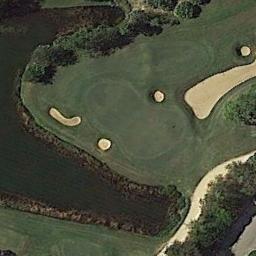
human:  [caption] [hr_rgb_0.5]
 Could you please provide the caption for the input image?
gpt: A lot of trees are beside the golf course .

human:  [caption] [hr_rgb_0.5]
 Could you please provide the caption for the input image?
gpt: At the intersection of the three paths, There are two bunkers .

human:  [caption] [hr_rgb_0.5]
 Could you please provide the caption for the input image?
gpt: There are several bunkers and lakes and a few paths and many trees on a large green lawn on the golf course .

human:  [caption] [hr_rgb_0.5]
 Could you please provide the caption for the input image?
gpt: The golf course has a lake, A putting green, Some barrier trees and sandpits .

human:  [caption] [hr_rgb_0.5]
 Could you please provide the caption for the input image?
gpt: There are some bunkers beside a lake on the golf course .